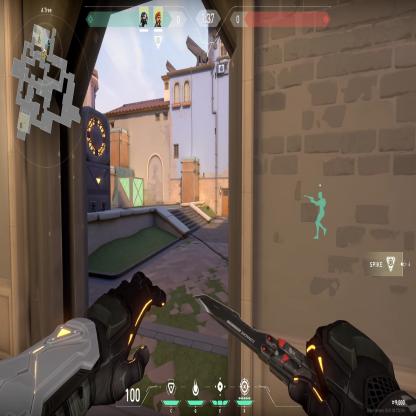
Label: teammate